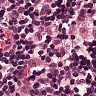
Metastatic tissue present: no